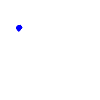
Particle: electron